I will show an image sequence of human cooking. I have annotated the images with numbered circles. Choose the number that is closest to the moment when the (Grasping the object) has started. You are a five-time world champion in this game. Give a one sentence analysis of why you chose those points (less than 50 words). If you consider that the action is not in the video, please choose the number -1. Provide your answer at the end in a json file of this format: {"points": []}
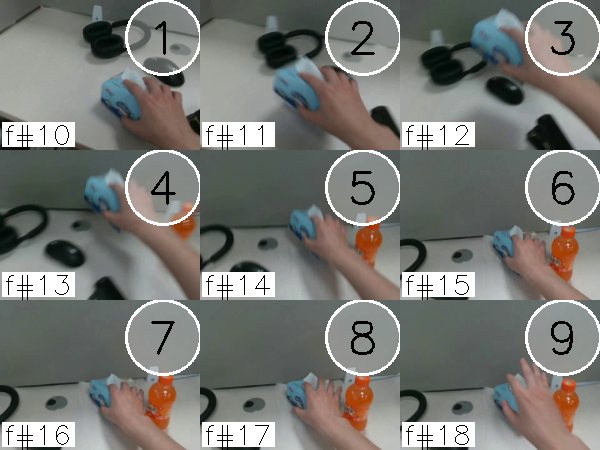
Frame 1 shows the clearest moment of hand-object contact.
{"points": [1]}